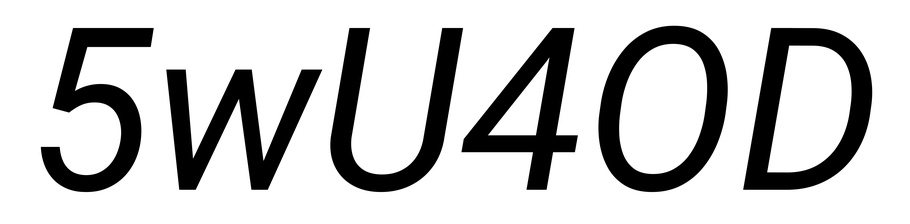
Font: Roboto-Italic_Italic